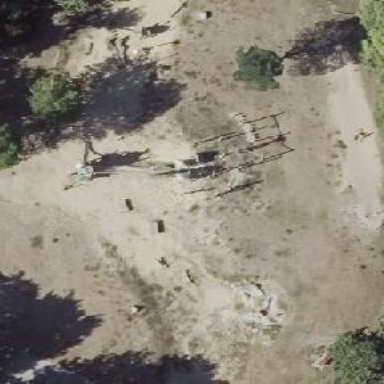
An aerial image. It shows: Playground area for leisure activities on the land.